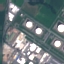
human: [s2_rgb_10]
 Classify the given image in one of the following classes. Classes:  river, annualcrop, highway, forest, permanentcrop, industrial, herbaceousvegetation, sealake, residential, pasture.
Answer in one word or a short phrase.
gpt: Industrial